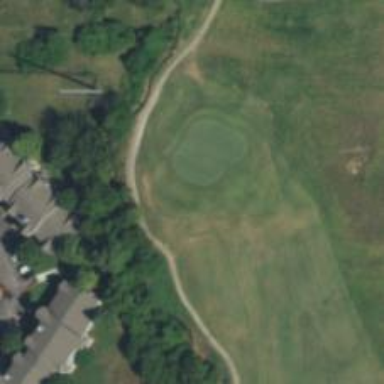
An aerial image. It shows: Golf hole.